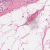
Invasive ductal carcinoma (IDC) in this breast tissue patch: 0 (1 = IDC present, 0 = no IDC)